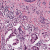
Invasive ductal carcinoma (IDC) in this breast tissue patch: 1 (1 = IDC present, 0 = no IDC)